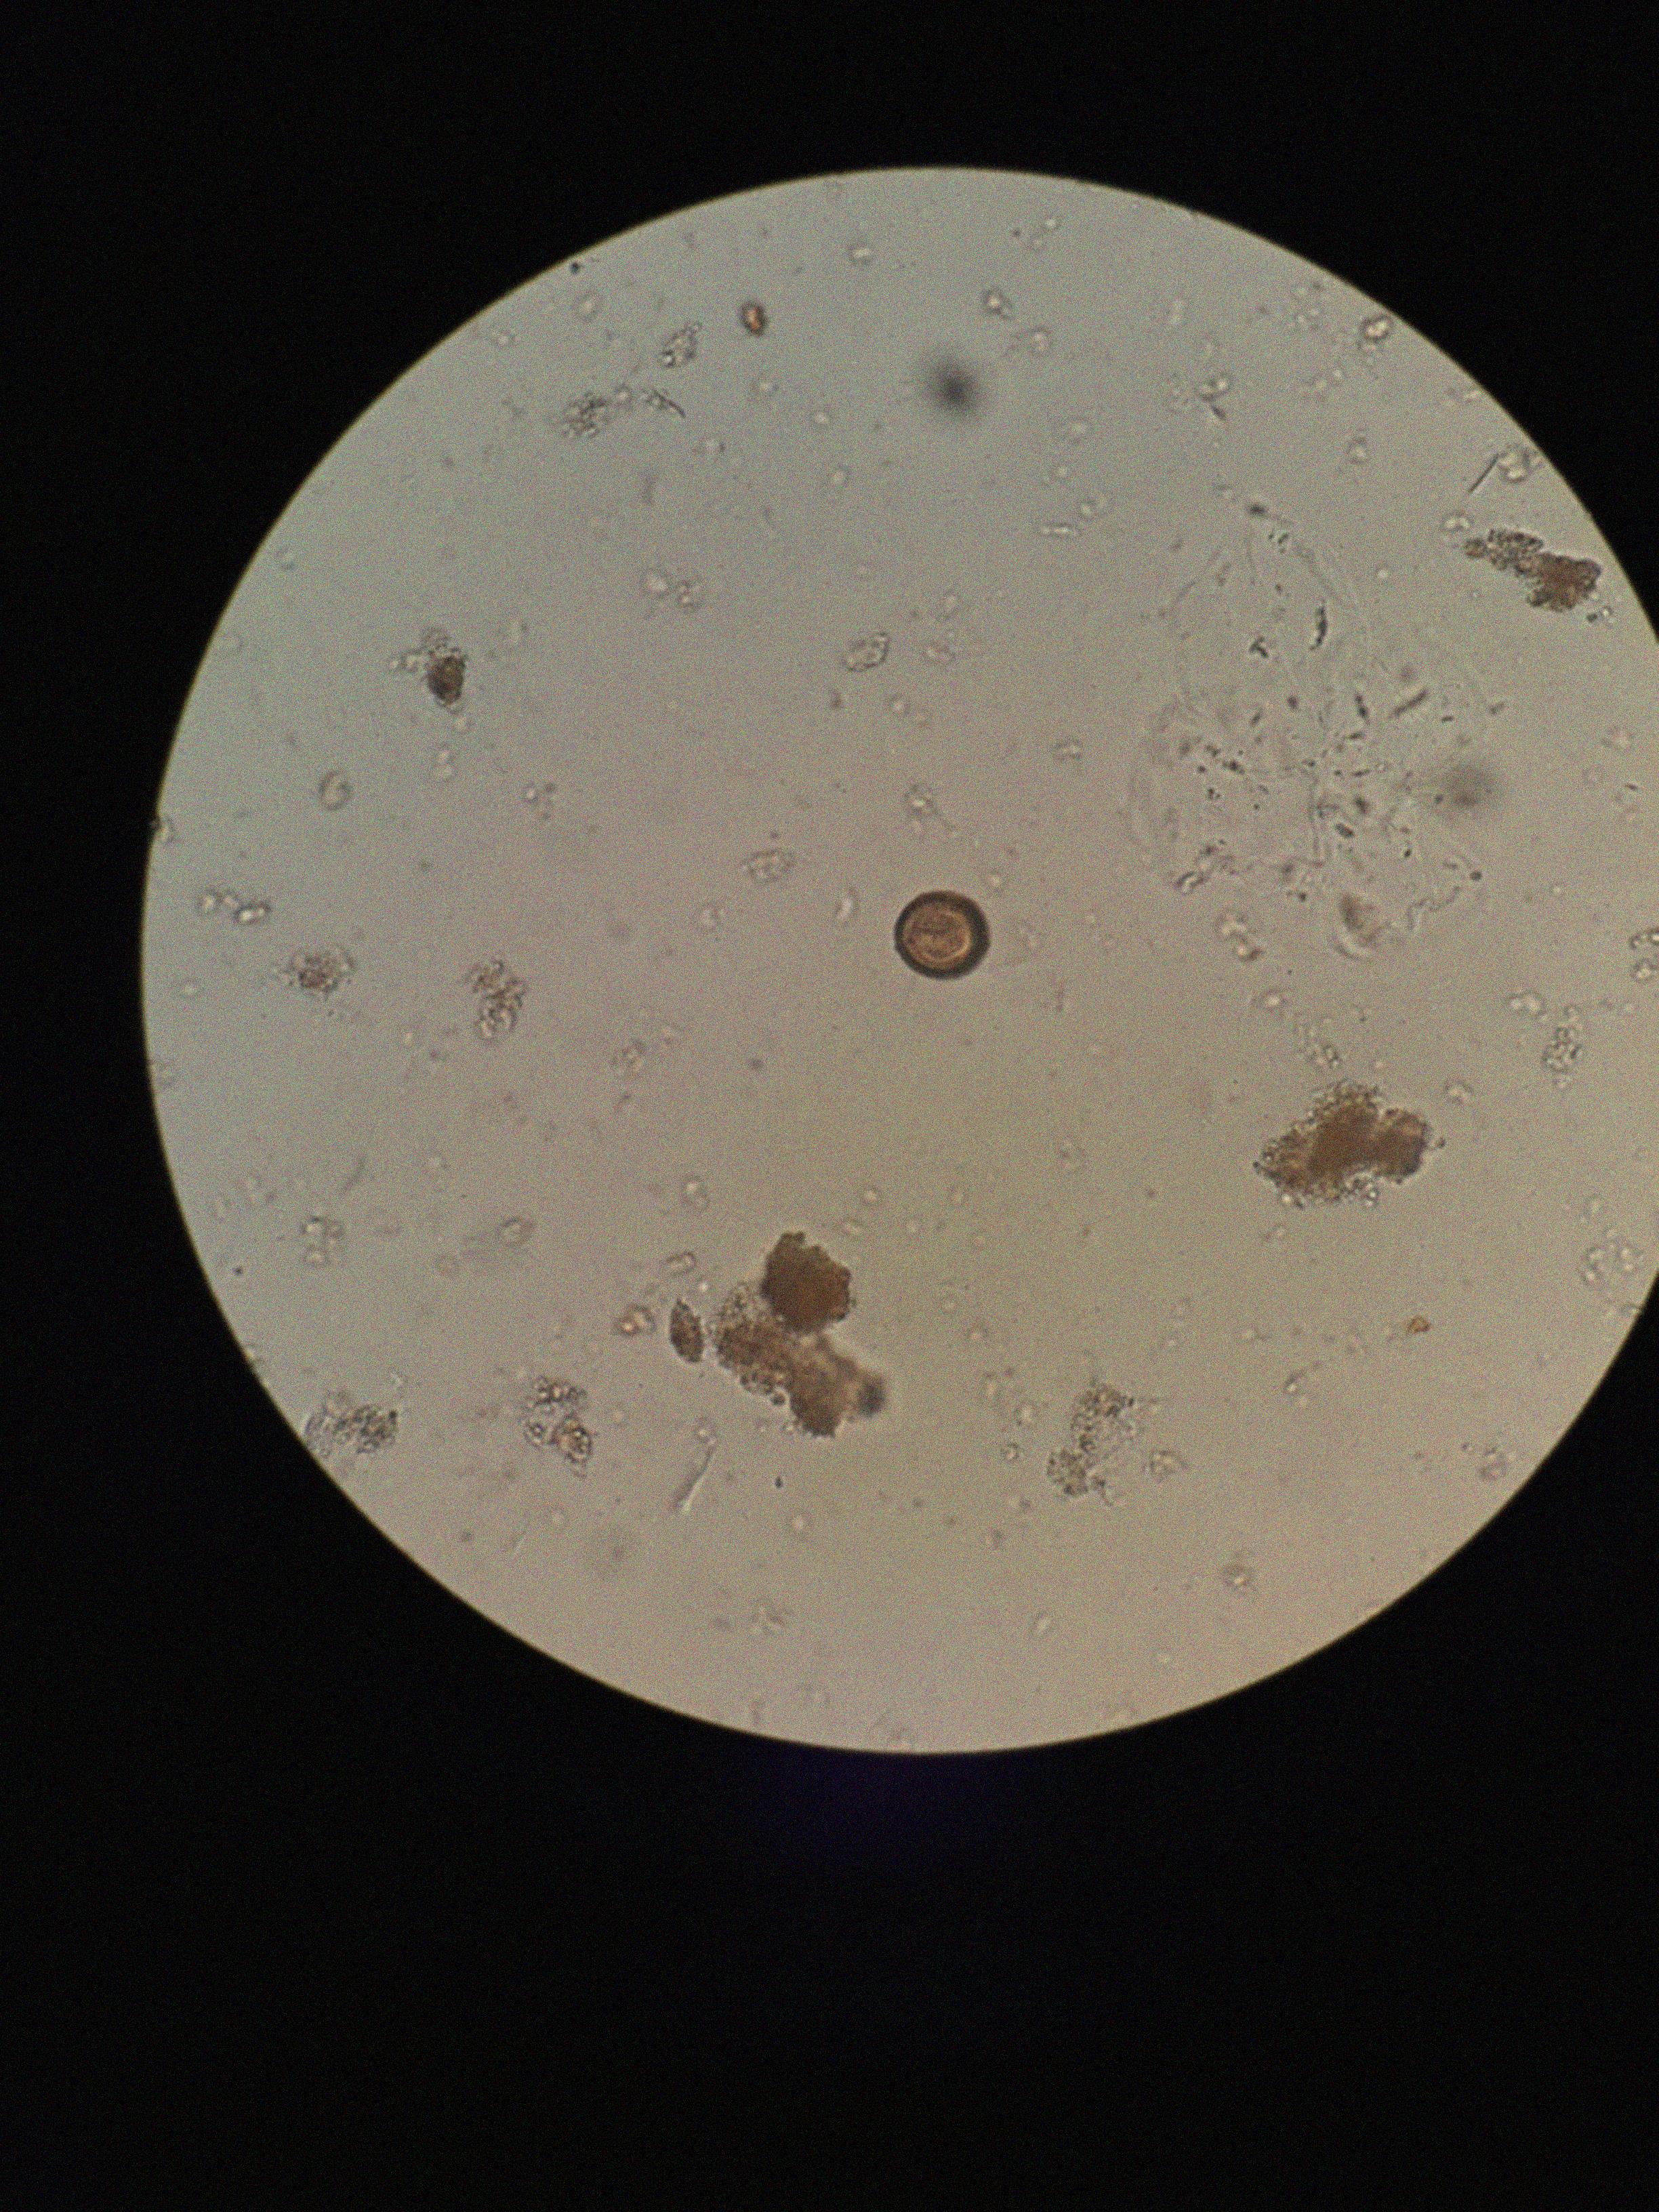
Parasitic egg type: Taenia spp. egg